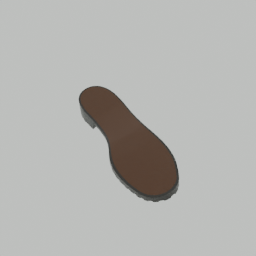
Label: people